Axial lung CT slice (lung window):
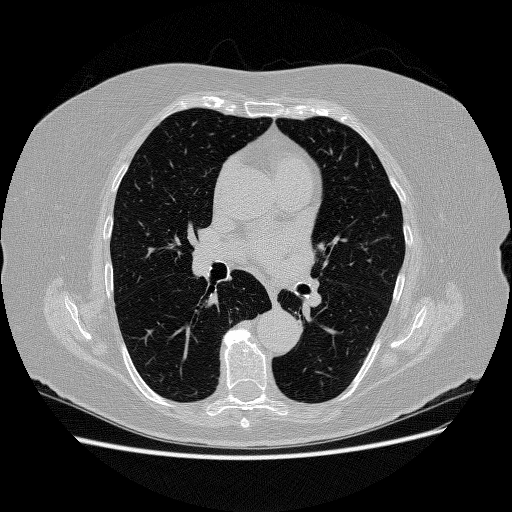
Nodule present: no